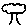
Label: tree